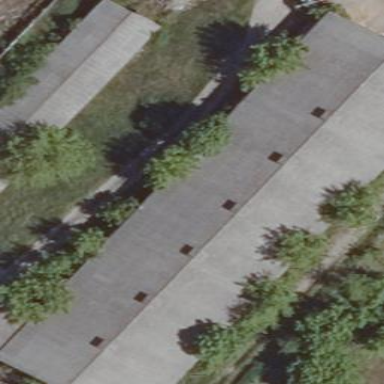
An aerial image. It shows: Building with gabled roof oriented along and colored grey.